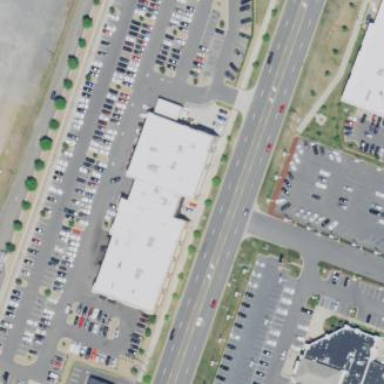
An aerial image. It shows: Building housing car shop.